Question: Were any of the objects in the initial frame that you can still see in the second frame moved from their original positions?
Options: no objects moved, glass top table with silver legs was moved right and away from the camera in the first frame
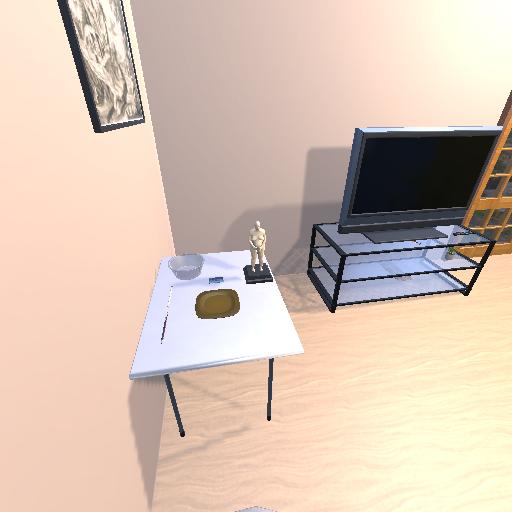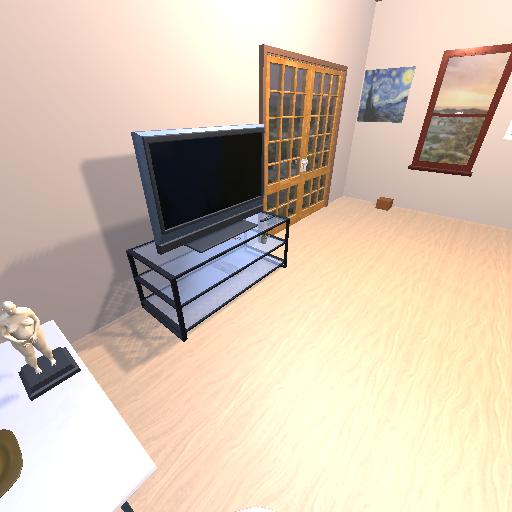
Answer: no objects moved